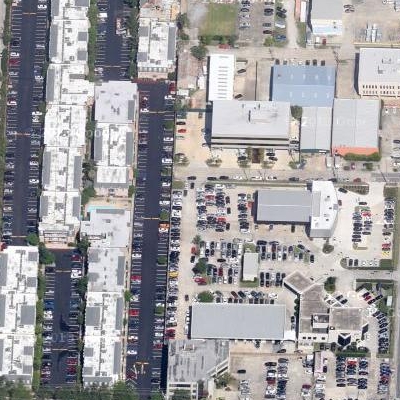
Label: gParking